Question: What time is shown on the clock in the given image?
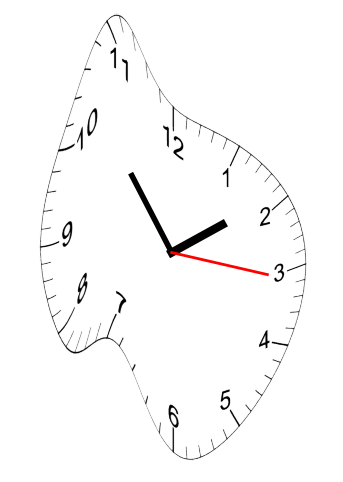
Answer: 01:53:16